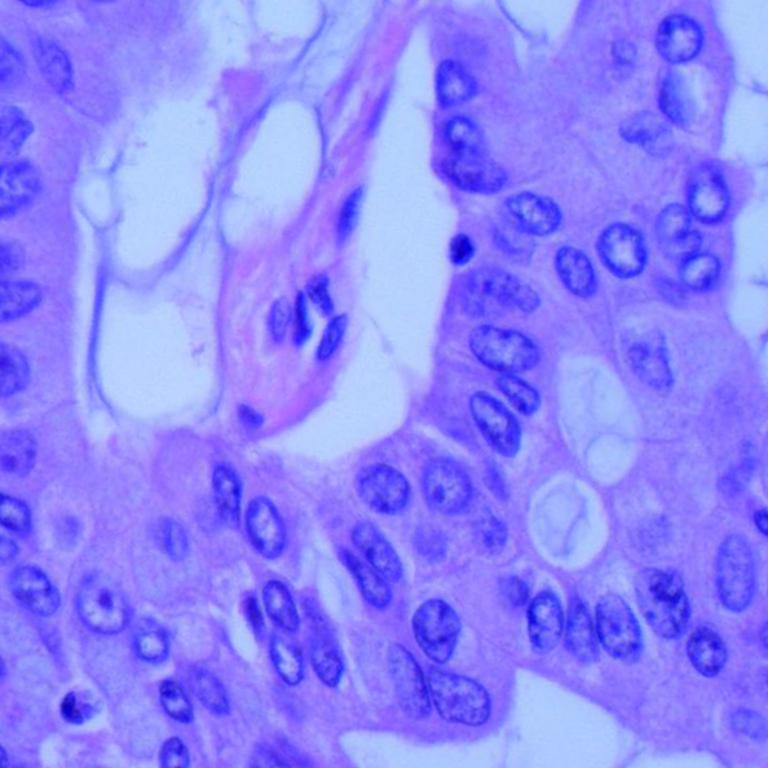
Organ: lung
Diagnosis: adenocarcinomas